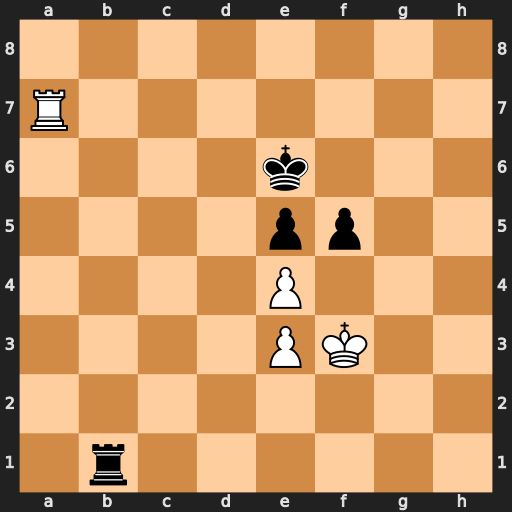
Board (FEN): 8/R7/4k3/4pp2/4P3/4PK2/8/1r6
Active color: w
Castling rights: -
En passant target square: -
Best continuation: Ra6+ Kf7 exf5